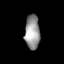
Tissue: lung
Cell type: Epithelial cells
Senescence score: 0.1607
Nuclear area (px): 497
Mean DAPI intensity: 152.519